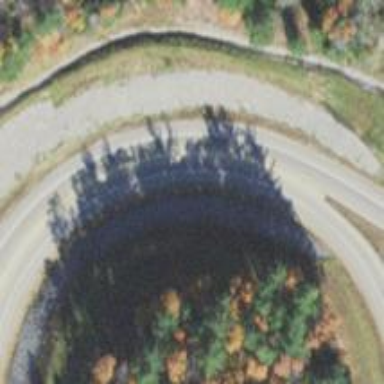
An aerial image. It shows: Trunk link highway with asphalt surface.